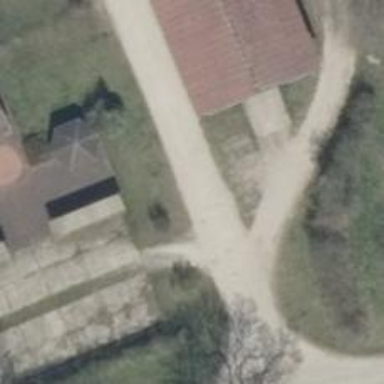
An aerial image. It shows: Driveway.